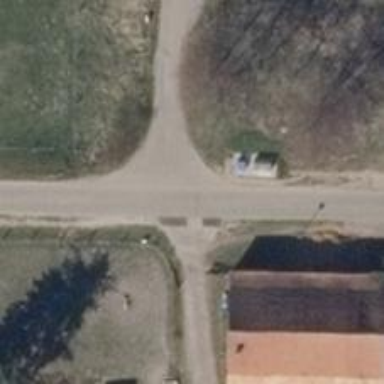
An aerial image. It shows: Paved residential road.